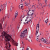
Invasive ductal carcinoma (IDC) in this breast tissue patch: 1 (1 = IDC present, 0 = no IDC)